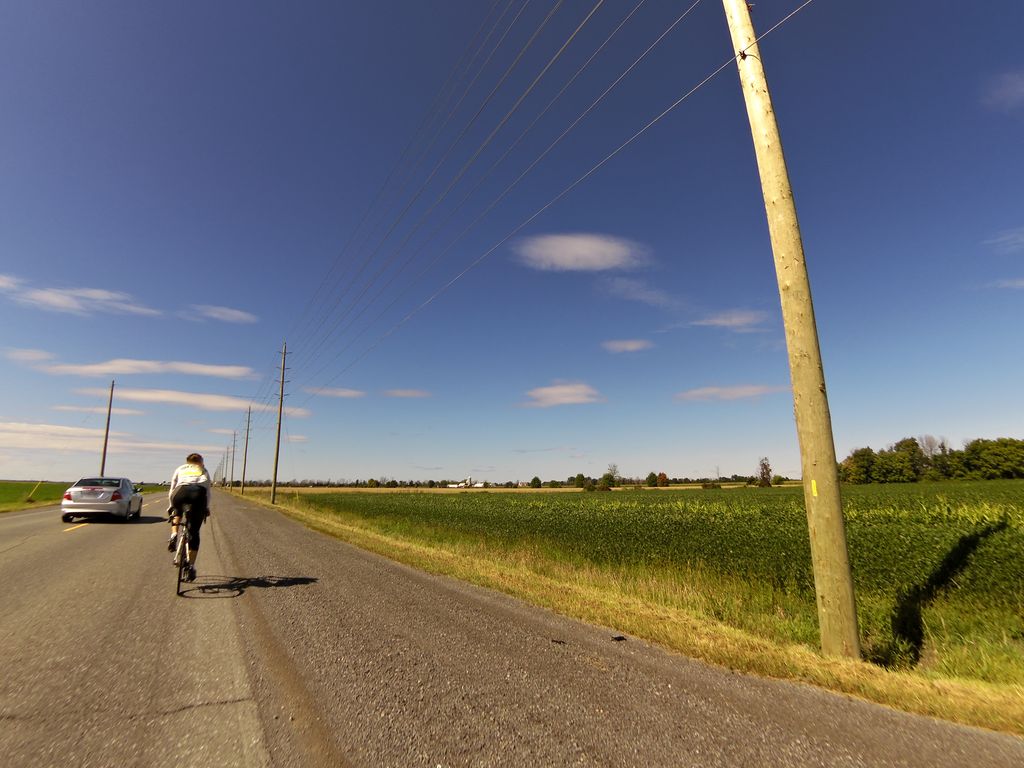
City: ottawa-gatineau